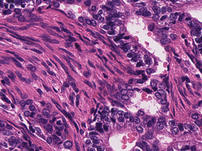
Tumor epithelial tissue: yes
Tumor-associated stroma tissue: yes
Normal tissue: no